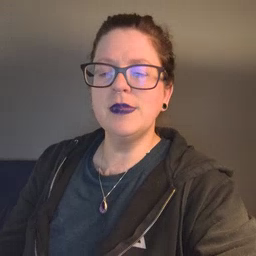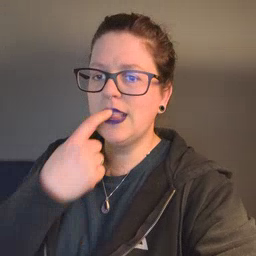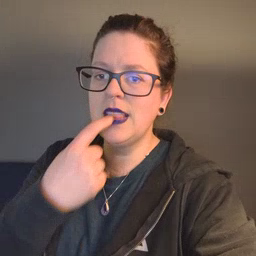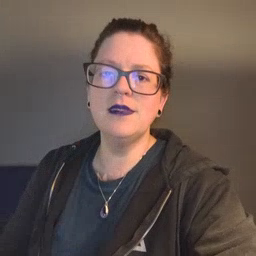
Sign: tongue